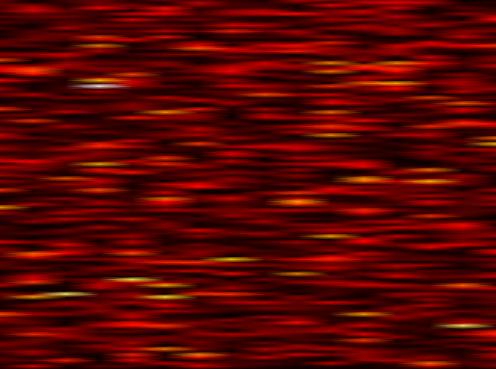
Label: UFMC